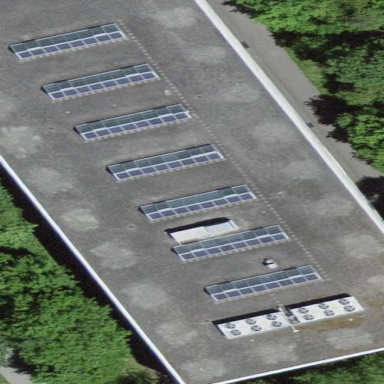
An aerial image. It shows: School building with flat roof.